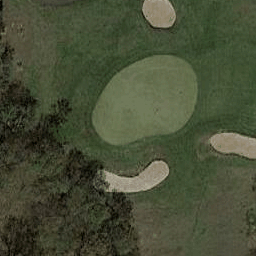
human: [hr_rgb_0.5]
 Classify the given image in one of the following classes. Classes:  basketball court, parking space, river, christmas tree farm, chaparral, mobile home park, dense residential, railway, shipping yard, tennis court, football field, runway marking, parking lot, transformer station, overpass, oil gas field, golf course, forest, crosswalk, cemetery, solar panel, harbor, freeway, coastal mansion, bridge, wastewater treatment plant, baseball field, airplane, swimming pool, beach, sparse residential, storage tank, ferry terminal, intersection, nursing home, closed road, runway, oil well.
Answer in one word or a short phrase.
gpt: golf course